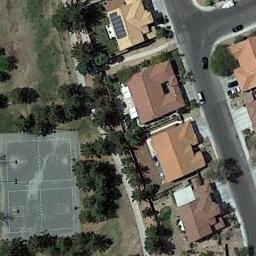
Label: basketball_court